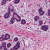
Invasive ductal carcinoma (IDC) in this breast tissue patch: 0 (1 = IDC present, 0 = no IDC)